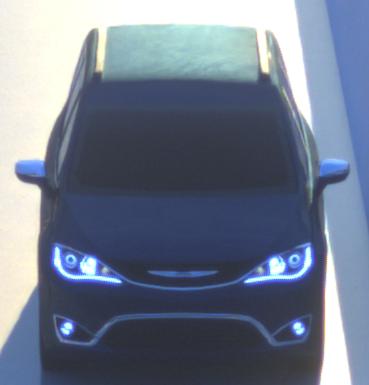
Make: Chrysler
Model: Pacifica
Detailed model: -
Model produced from: 2016
Model produced until: 2020
Doors: 5
Color: blue
Road condition: wet road
Daytime: sunrise or sunset
Contrast: medium contrast